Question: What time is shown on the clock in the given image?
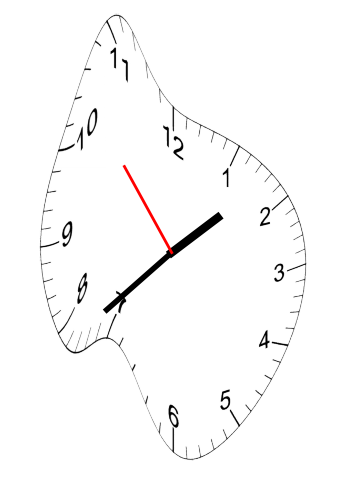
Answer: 01:37:53